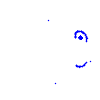
Particle: proton